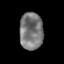
Tissue: prostate
Cell type: Epithelial cells
Senescence score: 0.291
Nuclear area (px): 852
Mean DAPI intensity: 120.478